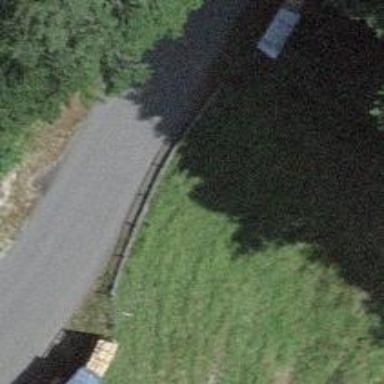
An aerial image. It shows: Guard rail as barrier.